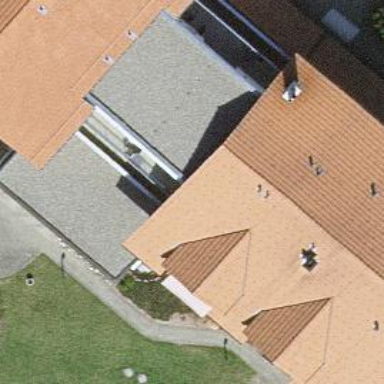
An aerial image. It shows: Building with flat gray roof and gray exterior.